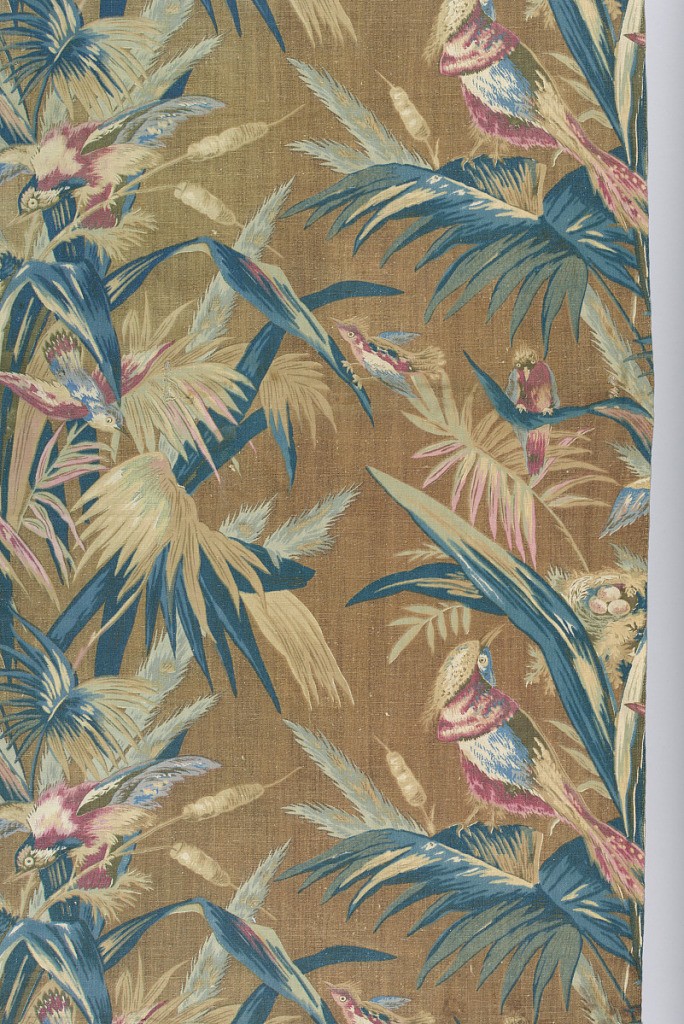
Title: Textile
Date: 1870–1879
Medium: cotton Technique: roller printed
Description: Cattails and leafy fronds with kingfishers and a nest with three eggs on a brown ground.